Question: I'm creating a Wordpress-theme using HTML, PHP and SASS. The SASS-files compiles to a folder called , but since I'm creating a Wordpress theme WP demands that the file is located in the same folder as the other theme files.
This is my folder structure:

Now what I want is to change the compile-settings so that the file gets located in the and not the css-folder without manually moving it from the everytime I save, whereas the other scss-files stays in the . The easiest thing to do is just compile every sass-file to the , I know, and this question can only be trivial, but I still want to have an organized folder structure.
I use NetBeans as IDE
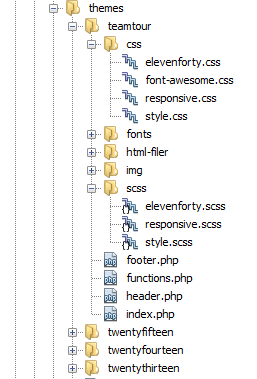
Answer: This is not doable by the default Less/Scss support in NetBeans, the mapping is folder based (although I believe there is some bug/enhancement reported for file based mapping - I'll look into it).
What I would do as the easiest and quickest solution would be to:
- change the mapping for Less compiler to generate css files in teamtour- have Grunt/Gulp "build (distribution) task" which would move the wanted CSS files to CSS folder
This way you can have a bit "mess" during development, but before publishing your theme, you would execute the build task and let Grunt/Gulp to clean up your structure. You can even map Grunt or Gulp task to "Build" action in NetBeans so at the end you'd only have to right click on your project and select Build.
One note: Gulp is available only in Dev builds of NetBeans